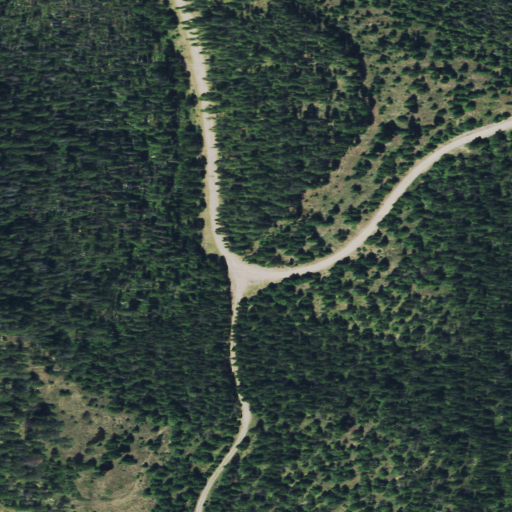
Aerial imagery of gap in Montana named Lodgepole Saddle containing evergreen forest and shrub